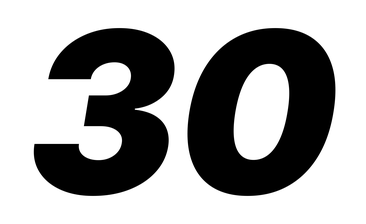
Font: Inter-Italic_Black_Italic